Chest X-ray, AP view. Patient: 62 years old, sex F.
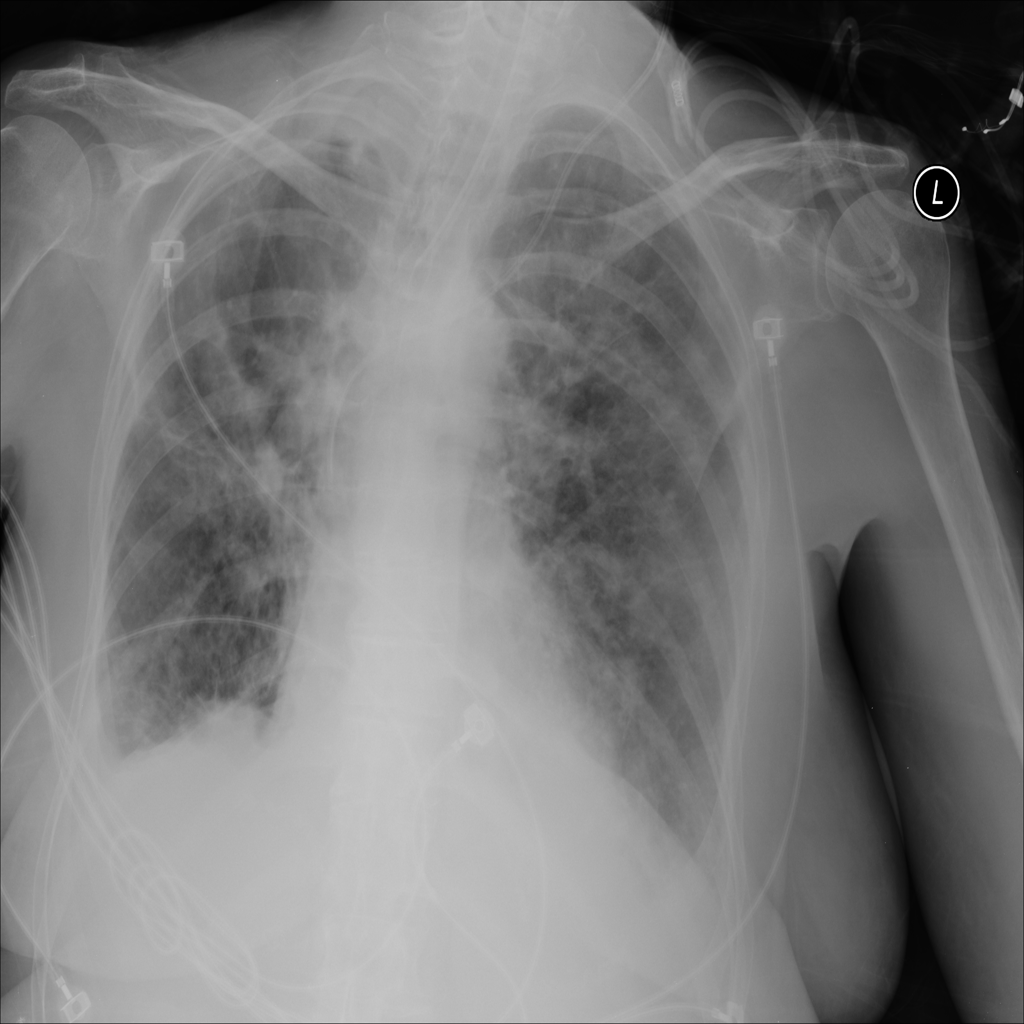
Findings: Pleural_Thickening